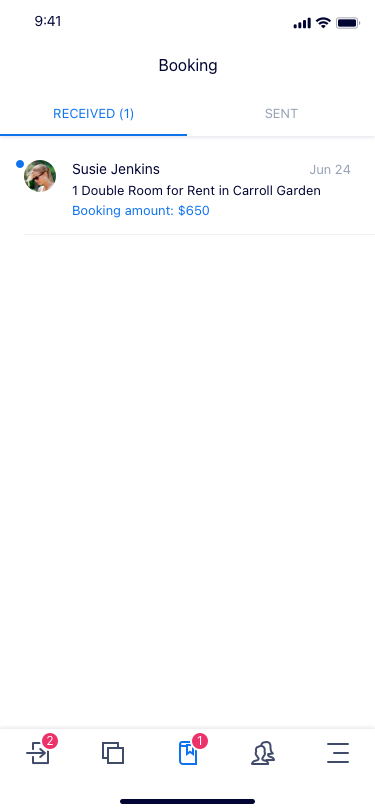
Text in this UI design:
Susie Jenkins
1 Double Room for Rent in Carroll Garden
Booking amount: $650
Jun 24
Sent
Received (1)